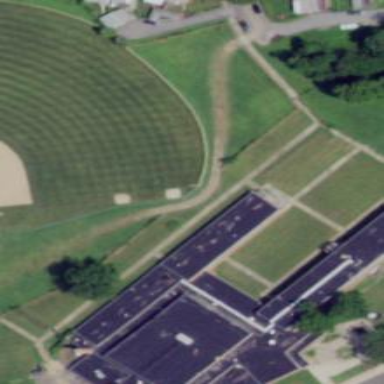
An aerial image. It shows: School building.